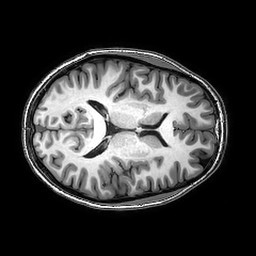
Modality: T1w
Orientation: axial
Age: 23
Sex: female
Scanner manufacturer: philips
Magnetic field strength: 3 T
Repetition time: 0.0082 s
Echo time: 0.00376 s